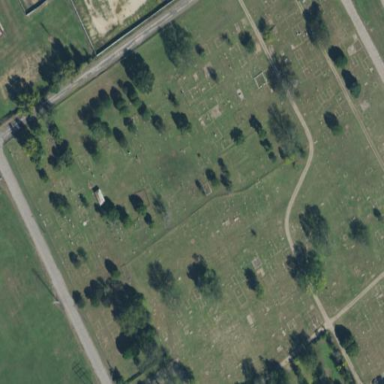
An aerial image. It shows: Cemetery.